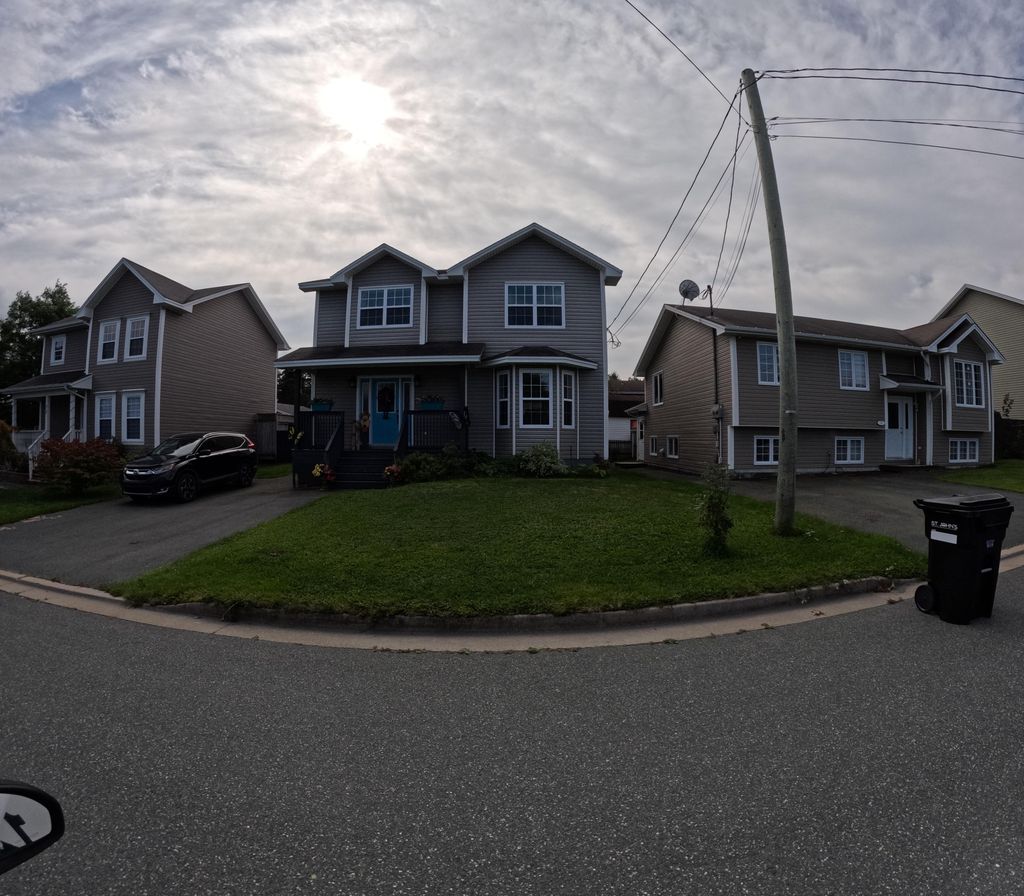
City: st_johns